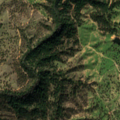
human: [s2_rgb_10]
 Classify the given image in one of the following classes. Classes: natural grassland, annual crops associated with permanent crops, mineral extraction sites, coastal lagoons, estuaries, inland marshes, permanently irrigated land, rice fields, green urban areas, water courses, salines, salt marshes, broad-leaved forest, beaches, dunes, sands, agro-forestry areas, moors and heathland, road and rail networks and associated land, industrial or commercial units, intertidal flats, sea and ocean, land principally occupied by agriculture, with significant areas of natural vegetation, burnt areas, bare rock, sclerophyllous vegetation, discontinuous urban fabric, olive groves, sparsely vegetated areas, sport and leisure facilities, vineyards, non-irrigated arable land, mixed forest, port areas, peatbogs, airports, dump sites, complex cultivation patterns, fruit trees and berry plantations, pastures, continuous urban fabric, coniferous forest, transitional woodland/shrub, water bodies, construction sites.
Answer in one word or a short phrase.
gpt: pastures, agro-forestry areas, broad-leaved forest, mixed forest